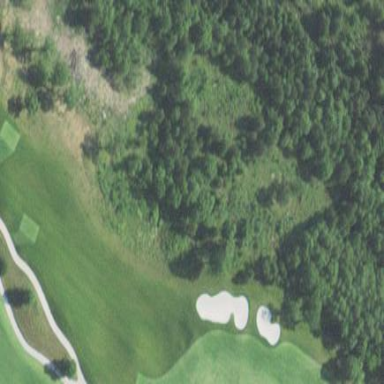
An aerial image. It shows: Rough area in golf course.